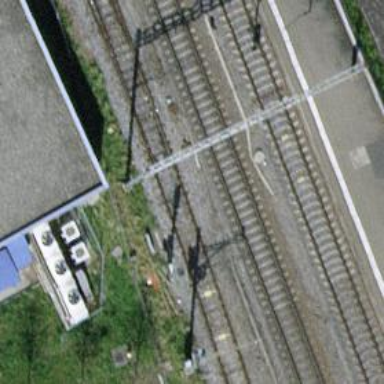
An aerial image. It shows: Single-track railway with electrified contact lines.